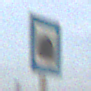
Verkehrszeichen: Tunnel
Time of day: SunriseSunset
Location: Outdoor (Urban)
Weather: PartlyCloudy
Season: NotSpecified
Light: Natural